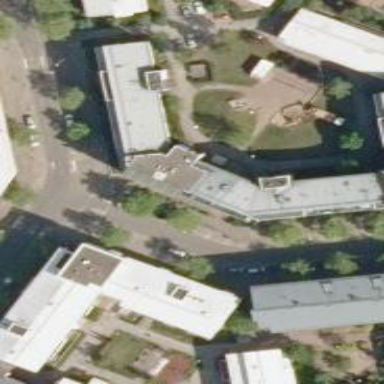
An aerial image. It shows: Kindergarten.